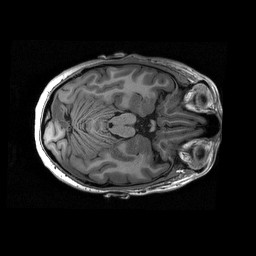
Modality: T1w
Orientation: coronal